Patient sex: M
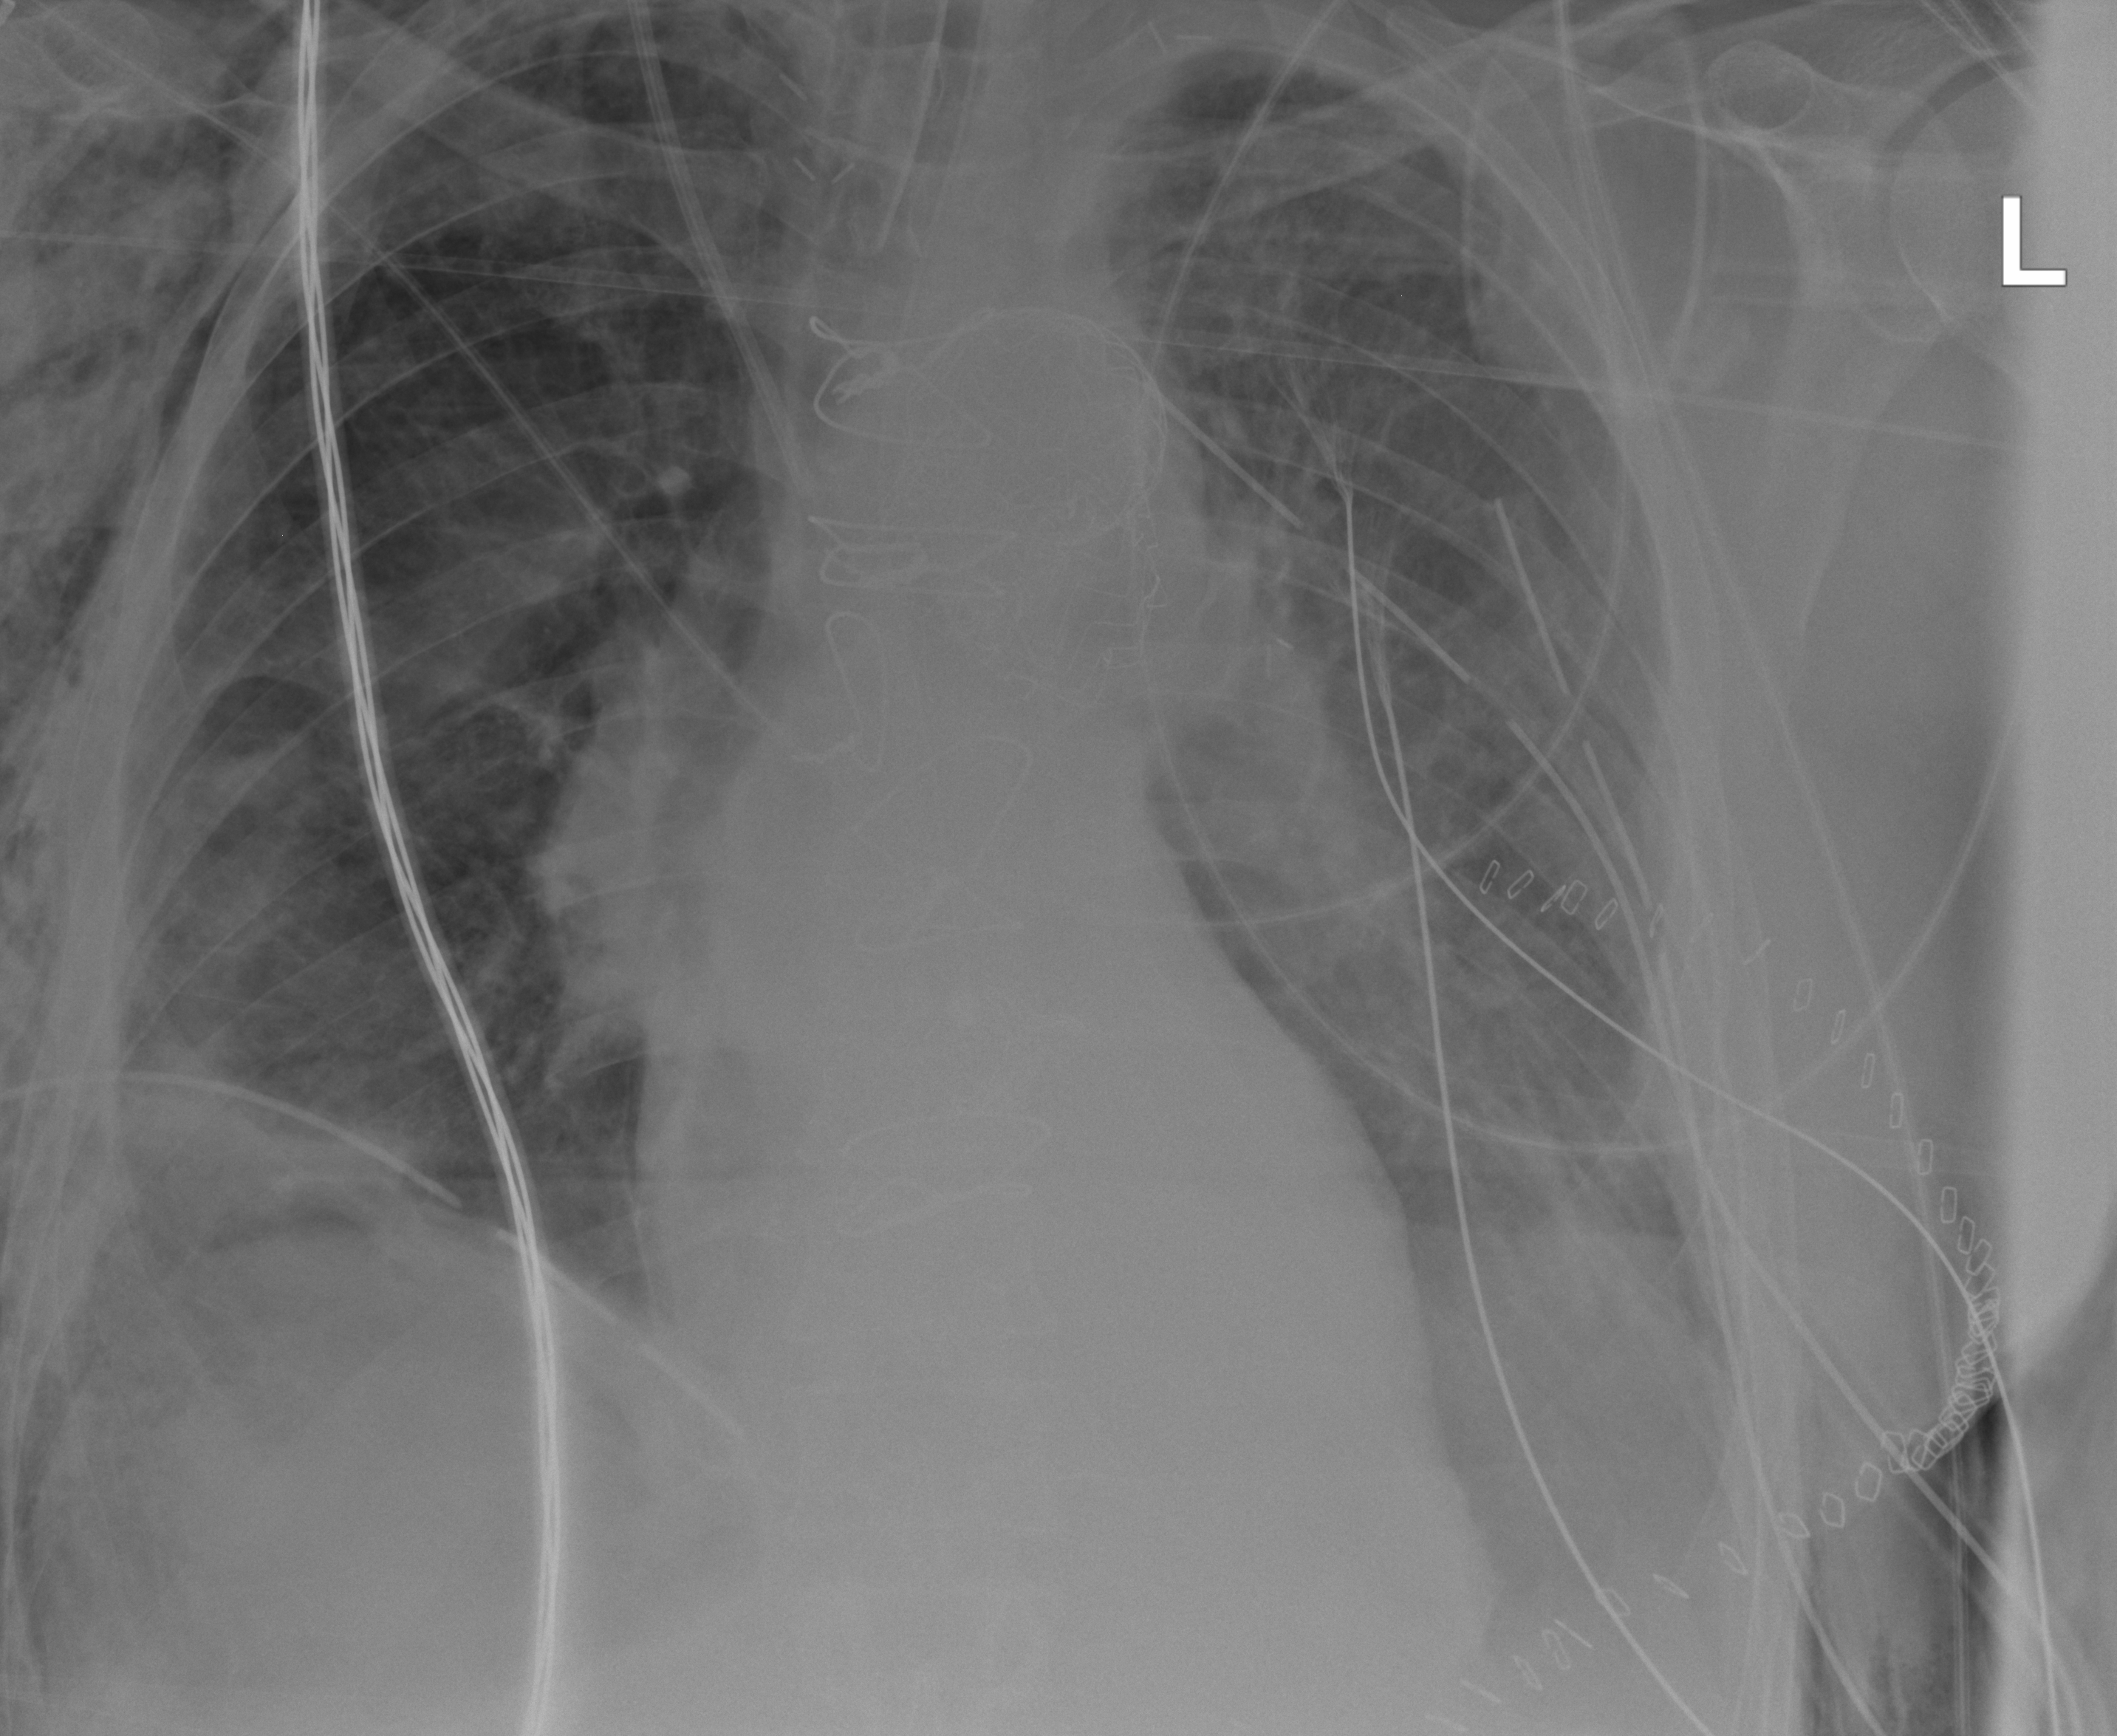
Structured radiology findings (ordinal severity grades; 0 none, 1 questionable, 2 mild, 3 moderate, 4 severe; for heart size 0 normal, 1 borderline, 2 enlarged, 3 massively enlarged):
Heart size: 0
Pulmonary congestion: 2
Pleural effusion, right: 0
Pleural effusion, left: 2
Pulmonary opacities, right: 2
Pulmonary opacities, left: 2
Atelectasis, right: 2
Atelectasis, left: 2